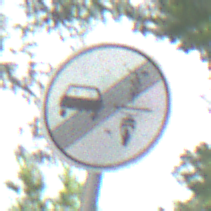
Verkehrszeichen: EndeVerbotUeberholenEinspurigeFahrzeuge
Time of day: MorningAfternoon
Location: Outdoor (Urban)
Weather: PartlyCloudy
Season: NotSpecified
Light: Natural